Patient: sex M, age 55
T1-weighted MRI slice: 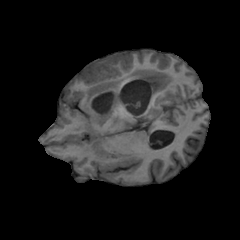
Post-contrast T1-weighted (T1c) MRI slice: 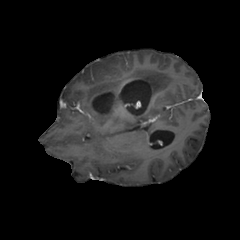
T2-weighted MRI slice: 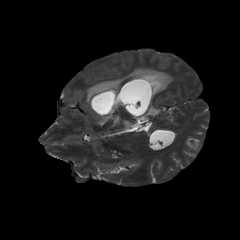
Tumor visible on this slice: yes
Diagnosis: Glioblastoma, IDH-wildtype
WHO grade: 4